Question: I have twoo views. I want to rotate one view by 90 degrees, is it possible? My view is an Admob View. My admobview now shows on the screens left. Picture:

I d like to rotate that view by 90 degrees, to my view's bottom. Is it possible?
I have a code, but is not working, and when the admob is refreshing than the views state change to the original state.:(
and i dont want to change it to landscape, thanks.
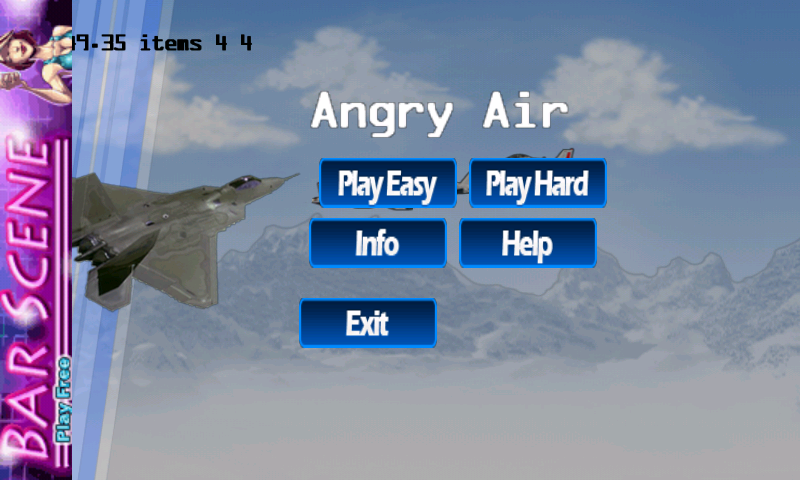
Answer: You may not want to change to landscape, but that doesn't change the fact that it's the right answer. ;)
Honeycomb devices use the current orientation to orient the system bar at the bottom of the screen even when your app asks for full-screen mode. This is also used to orient screenshots for the recent task switcher, and it will probably continue to be used for more things like this in the future.
You can write a trivial custom parent view that will rotate the measurement, layout, and drawing to handle your current problem, but the right answer is still to run your app in landscape mode. Your app will be broken in a number of ways that you will not be able to hack around if you continue down this path.